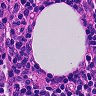
Metastatic tissue present: no